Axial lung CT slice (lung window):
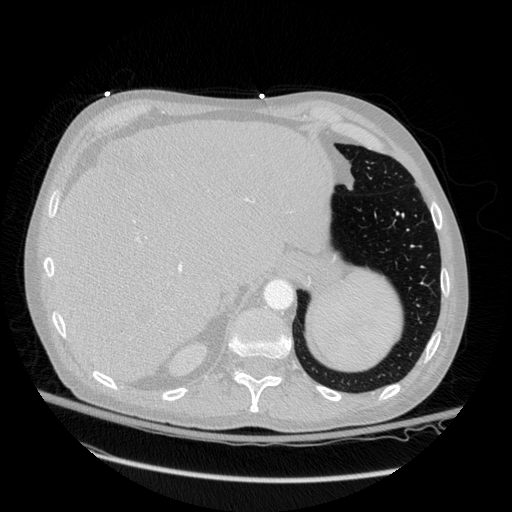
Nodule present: no